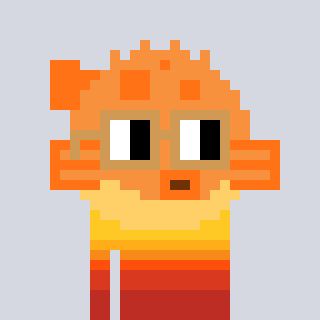
a pixel art character with square brown glasses, a pufferfish-shaped head and a yellow-colored body on a cool background